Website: crate-barrel
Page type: payment
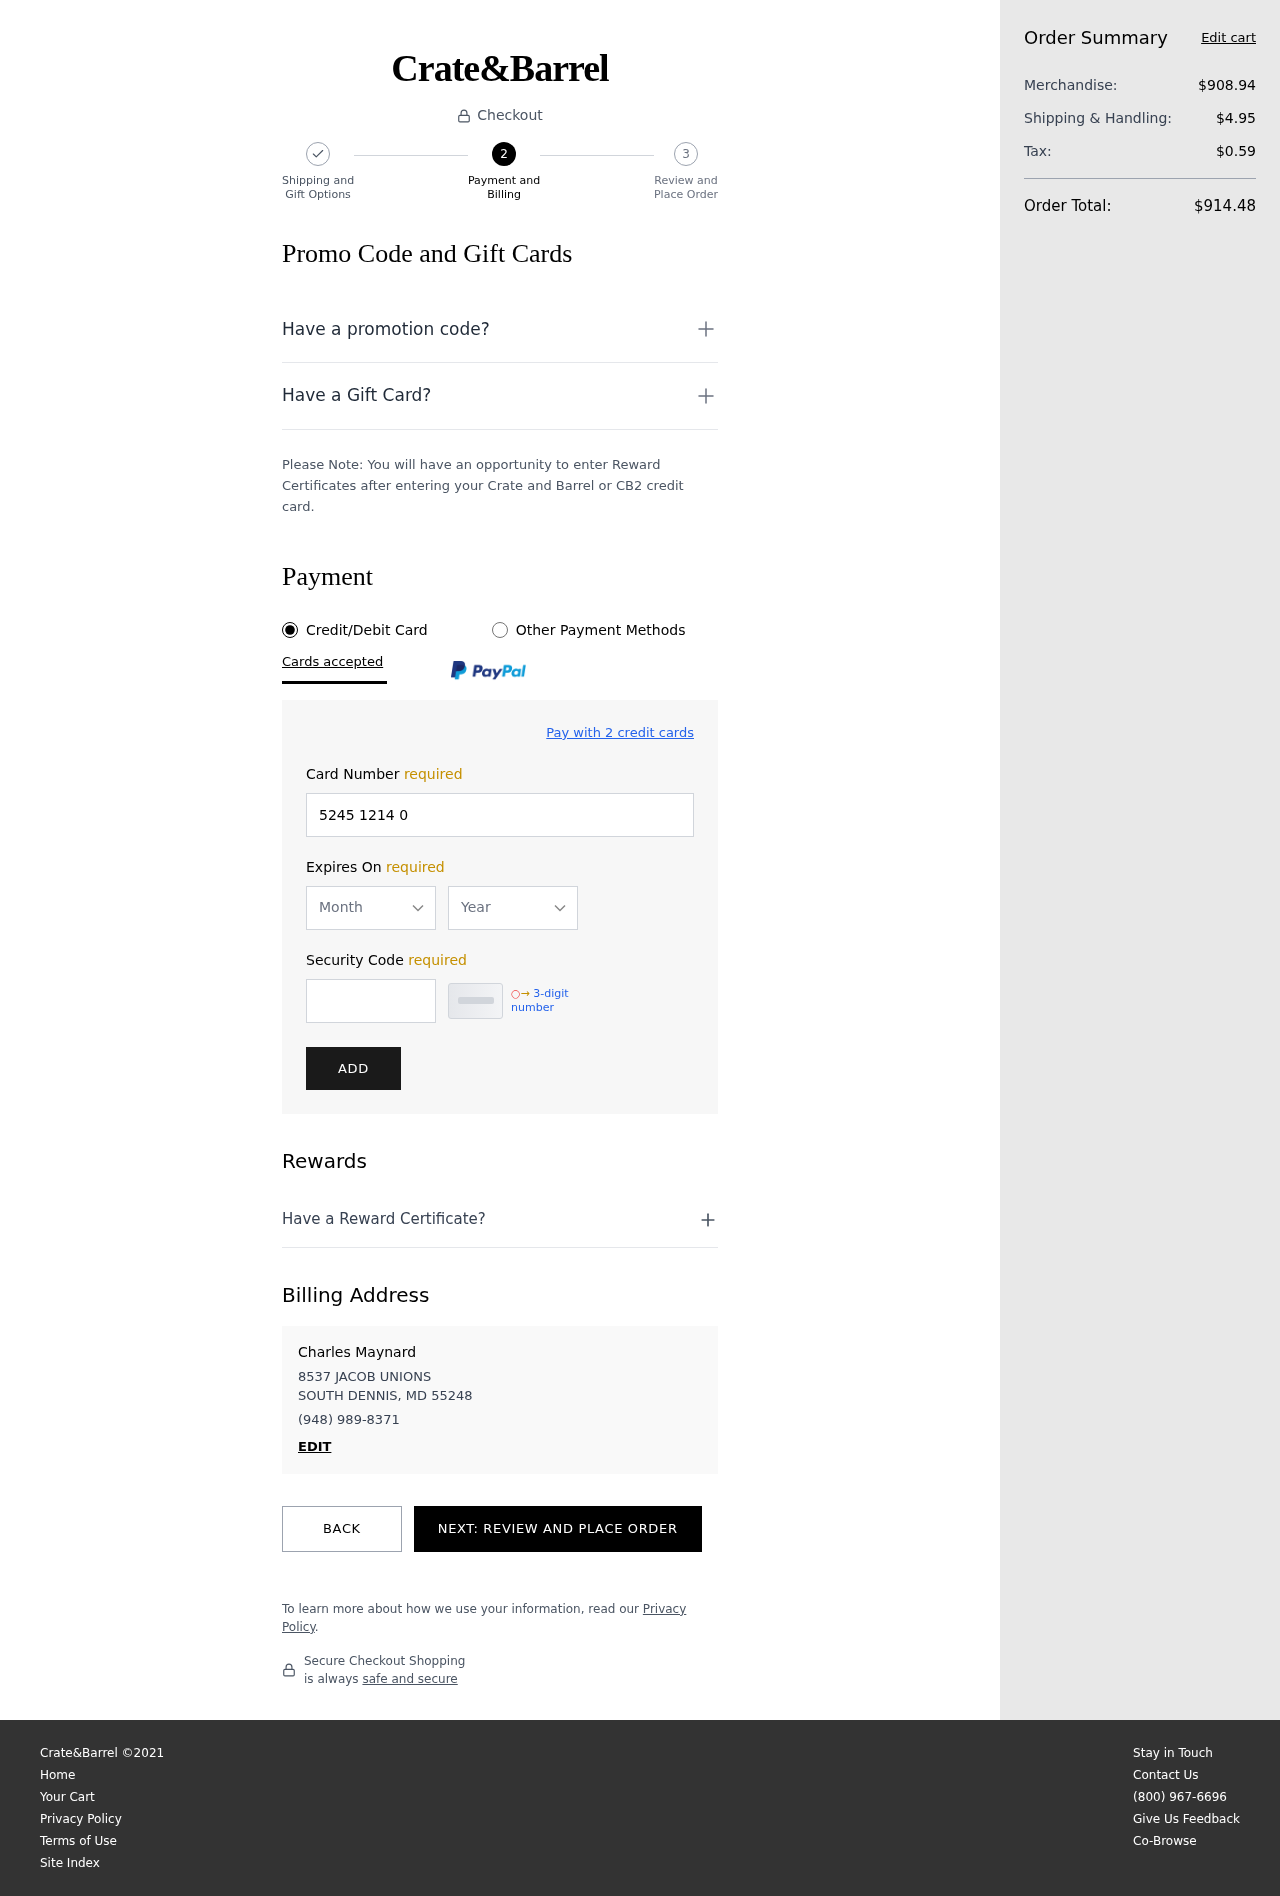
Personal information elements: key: PII_CARD_EXPIRY_MONTH
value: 05
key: PII_CARD_EXPIRY_YEAR
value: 29
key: PII_CITY_STATE_ZIP
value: SOUTH DENNIS, MD 55248
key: PII_FULLNAME
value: Charles Maynard
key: PII_PHONE
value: (948) 989-8371
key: PII_STREET
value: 8537 JACOB UNIONS
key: PII_CARD_NUMBER
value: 5245 1214 0529 2580
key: PII_CARD_CVV
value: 276
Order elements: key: ORDER_SUBTOTAL
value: $908.94
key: ORDER_SHIPPING_COST
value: $4.95
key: ORDER_TAX
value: $0.59
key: ORDER_TOTAL
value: $914.48